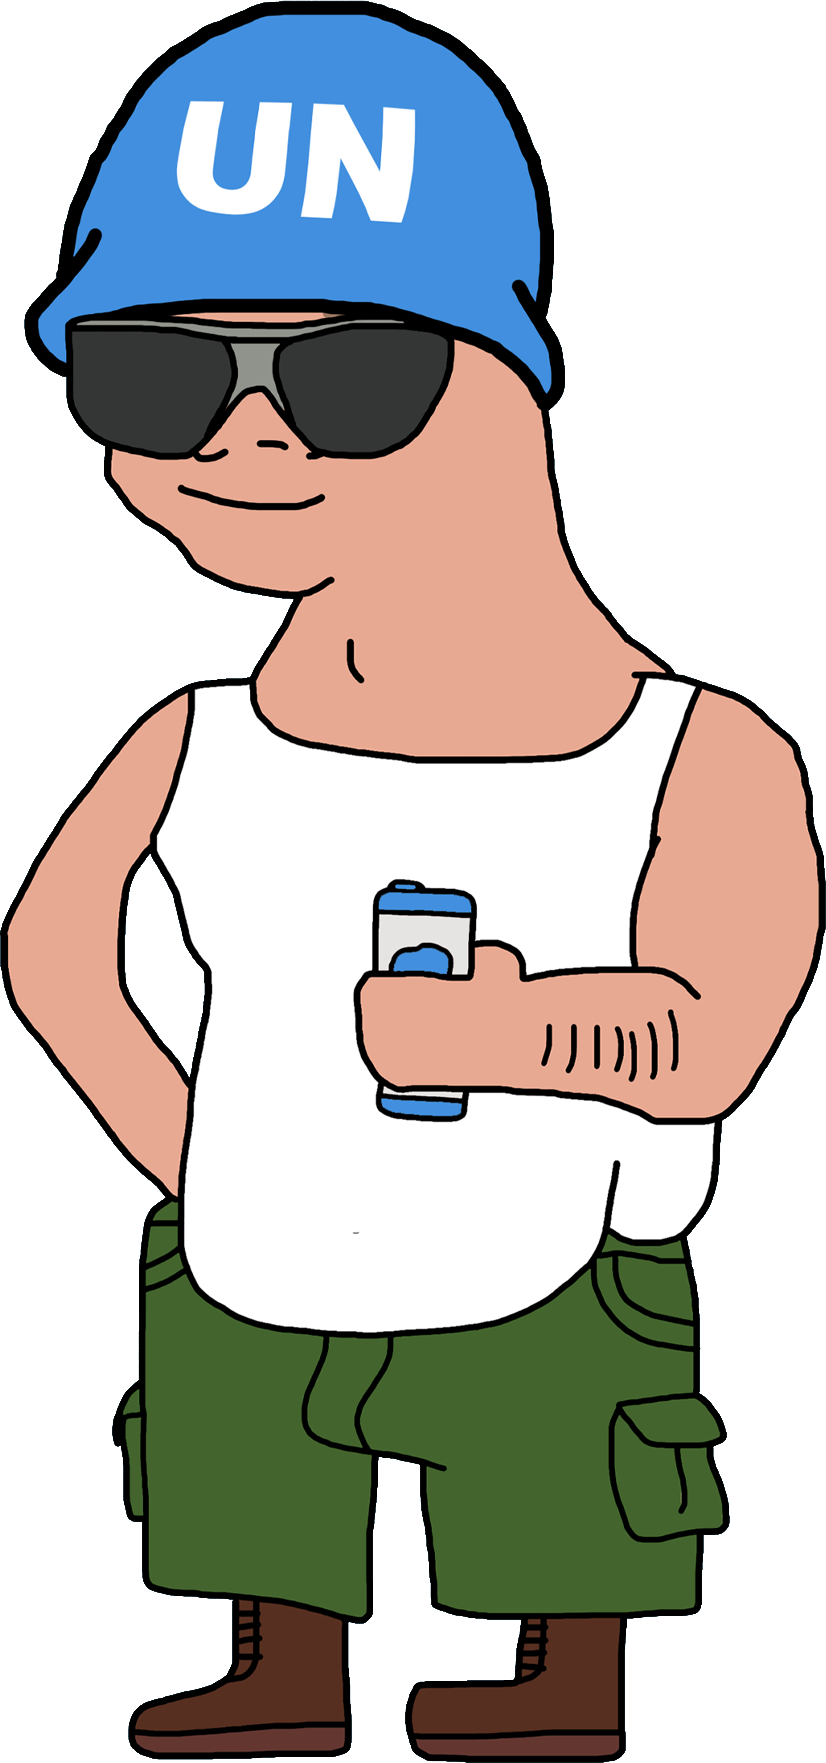
Label: 5_Boomer